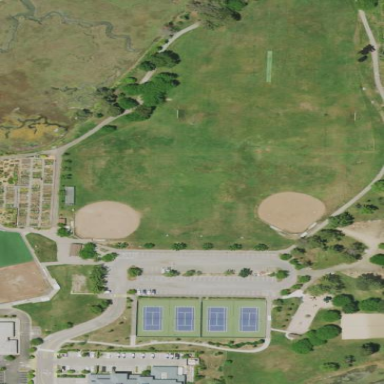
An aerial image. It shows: Park.